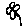
Label: flower